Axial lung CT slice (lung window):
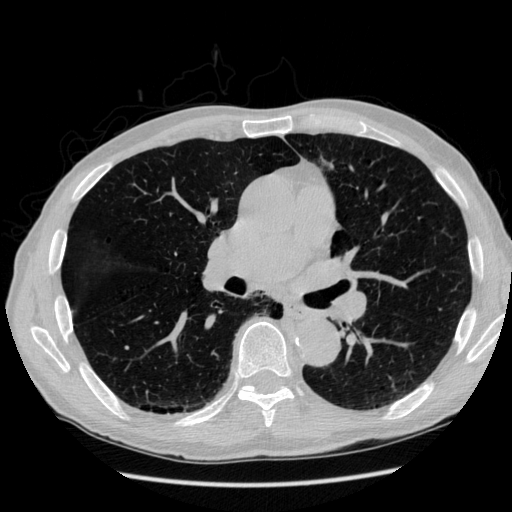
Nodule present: no